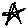
Label: star